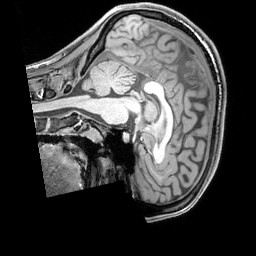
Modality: T1w
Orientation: sagittal
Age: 19
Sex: female
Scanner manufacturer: siemens
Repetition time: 2.3 s
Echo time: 0.00226 s